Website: bh-photo
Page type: account-selection
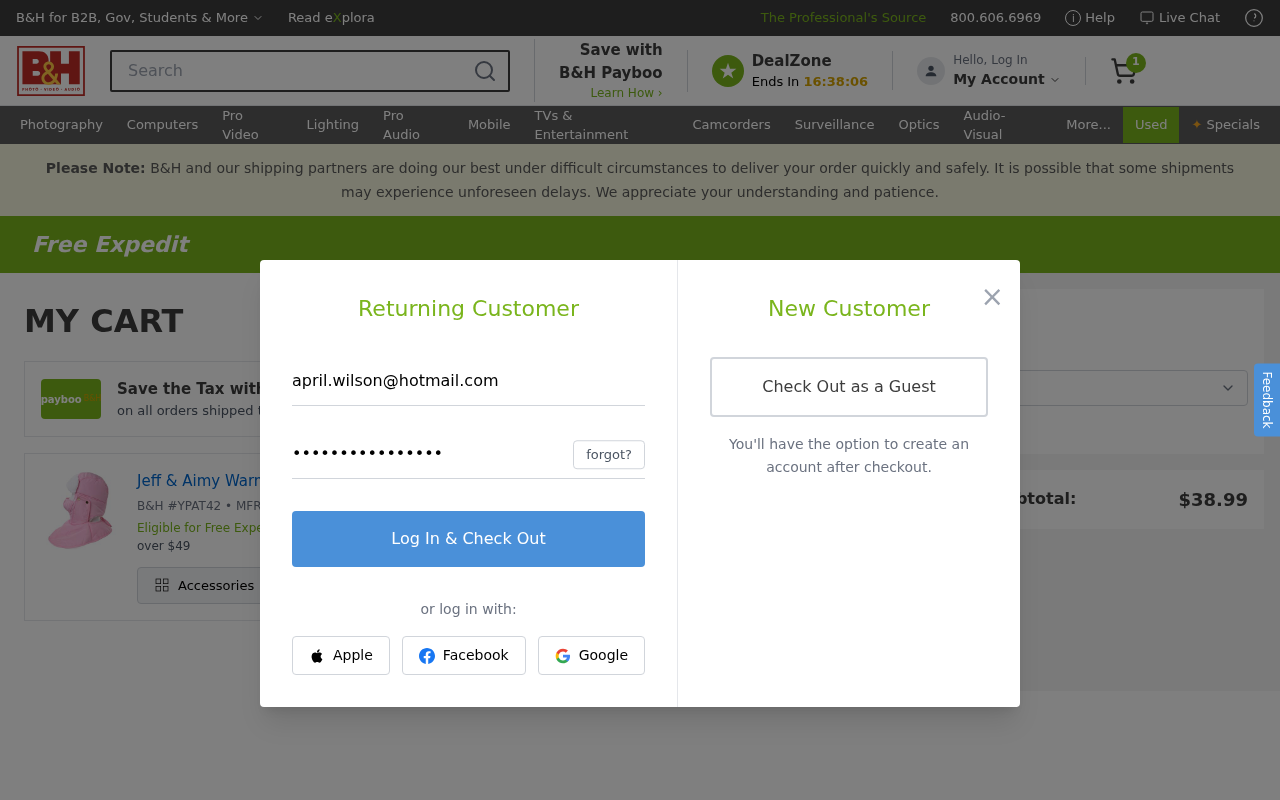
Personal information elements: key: PII_EMAIL
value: april.wilson@hotmail.com
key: PII_POSTCODE
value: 34553
Product elements: key: PRODUCT1_NAME
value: Jeff & Aimy Warm Fleece Balaclava Ski Full Face Mask Neck Warmer Winter Sports Cap
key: PRODUCT1_QUANTITY
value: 1
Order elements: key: ORDER_NUM_ITEMS
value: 1
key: ORDER_SUBTOTAL
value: $38.99
Search elements: key: HEADER_SEARCH
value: Search
Other elements: key: BH_ITEM_NUMBER
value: YPAT42
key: MFR_NUMBER
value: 52871I